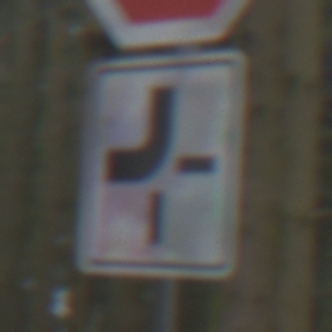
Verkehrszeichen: VerlaufVorfahrtsstrasse2
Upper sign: Stop
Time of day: Midday
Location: Outdoor (Nature)
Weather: Overcast
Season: NotSpecified
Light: Natural